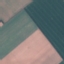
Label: AnnualCrop